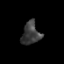
Tissue: prostate
Cell type: T cells
Senescence score: 0.3132
Nuclear area (px): 395
Mean DAPI intensity: 62.035